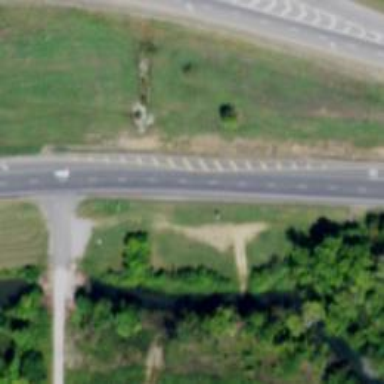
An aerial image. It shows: Dual carriageway trunk highway with asphalt surface. It is expressway.